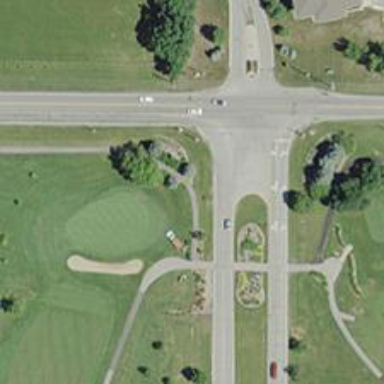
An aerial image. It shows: Path designated for golf carts.